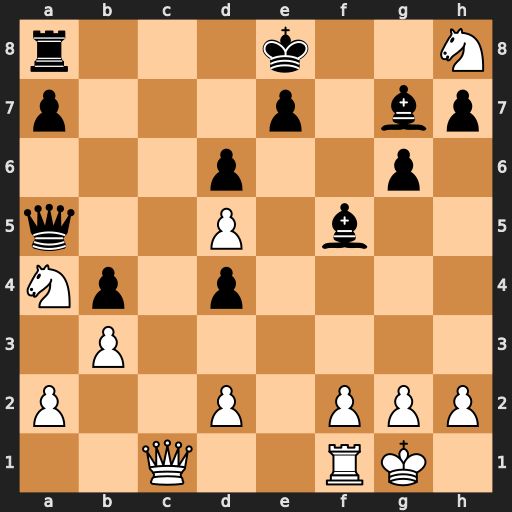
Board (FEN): r3k2N/p3p1bp/3p2p1/q2P1b2/Np1p4/1P6/P2P1PPP/2Q2RK1
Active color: w
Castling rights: q
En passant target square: -
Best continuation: Qc6+ Bd7 Qxa8+